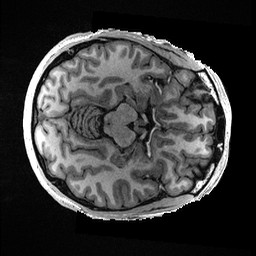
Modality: T1w
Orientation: axial
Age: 39
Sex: male
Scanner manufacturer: ge
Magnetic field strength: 3 T
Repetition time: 0.006952 s
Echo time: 0.00292 s